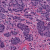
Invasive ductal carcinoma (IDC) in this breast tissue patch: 1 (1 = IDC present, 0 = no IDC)